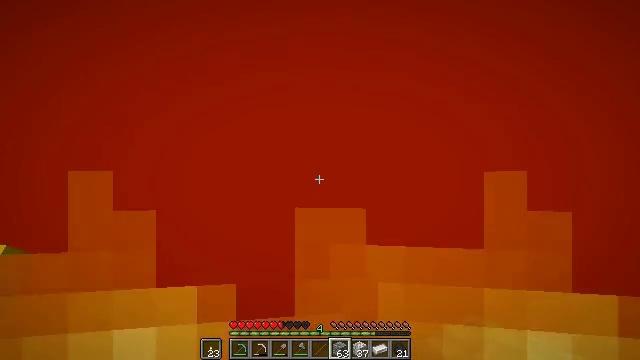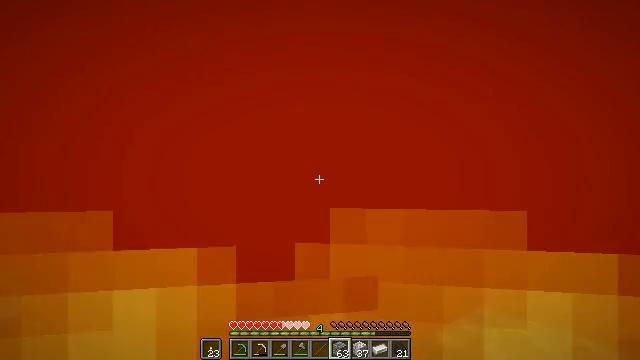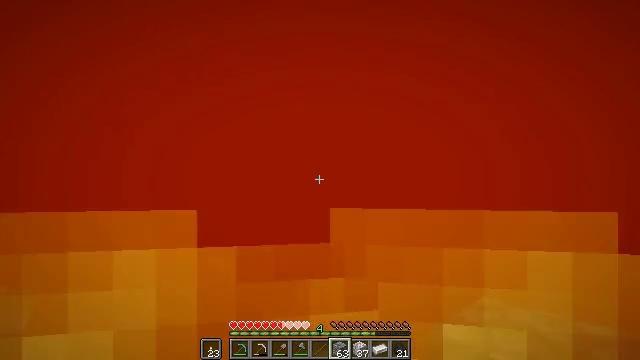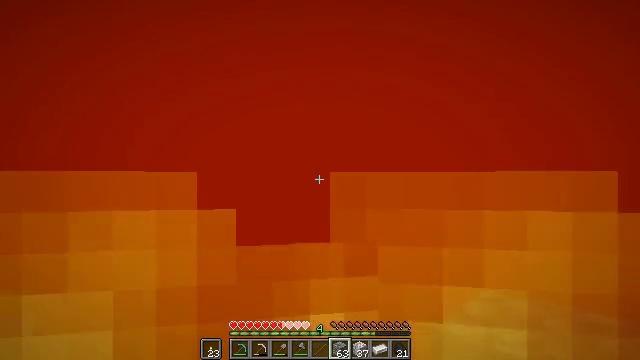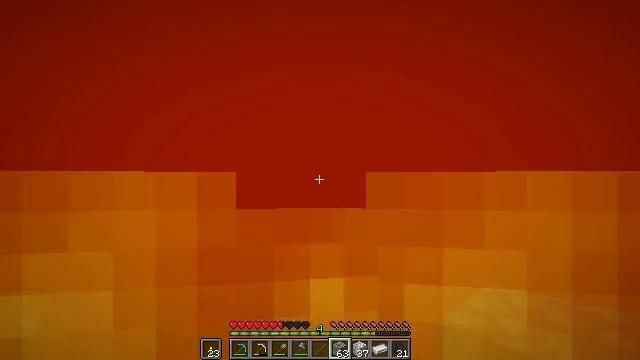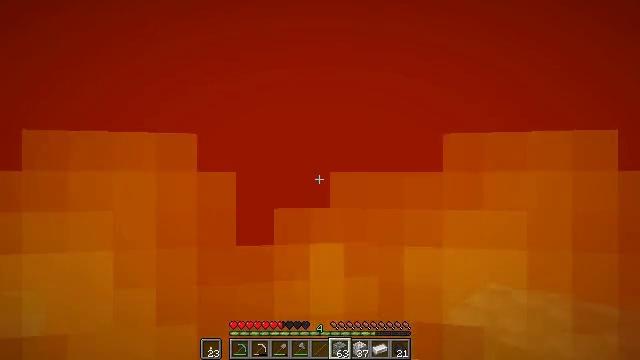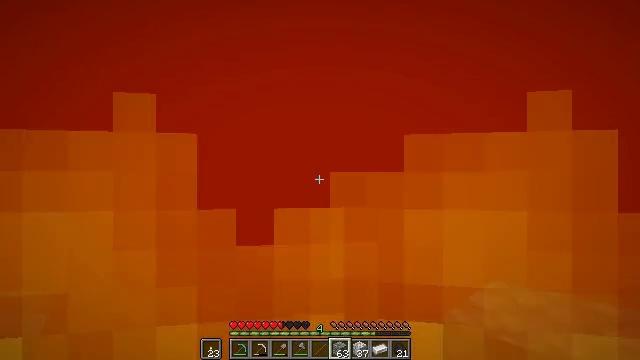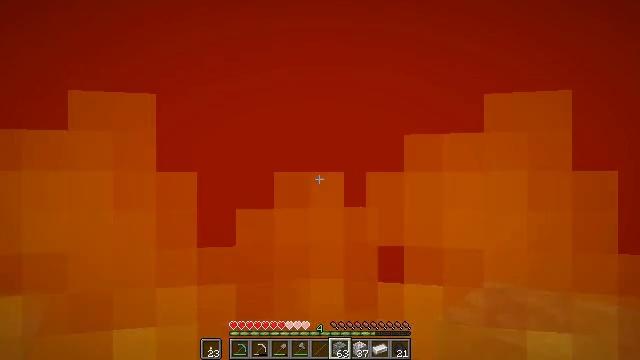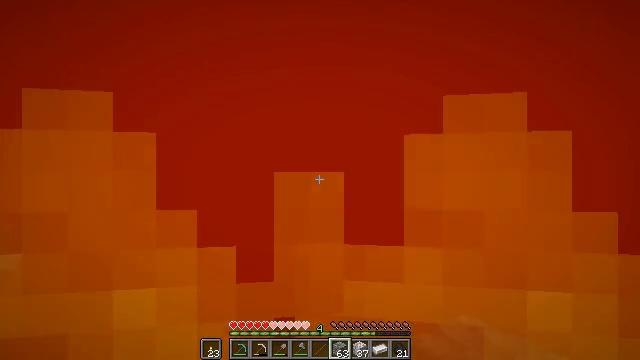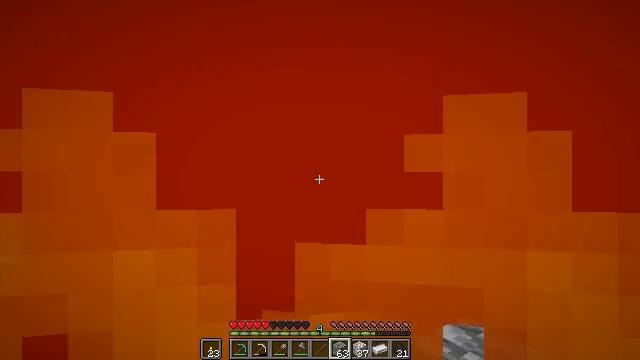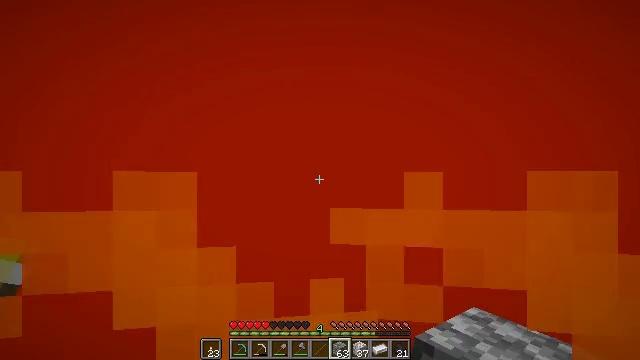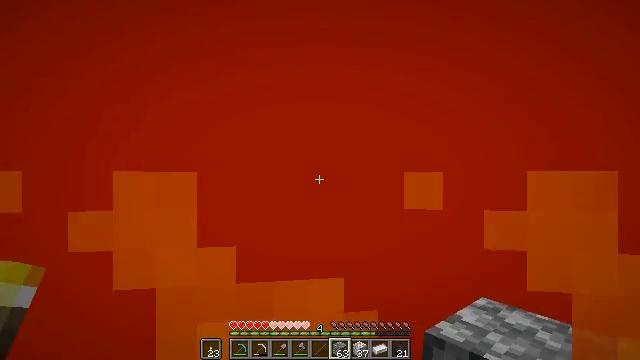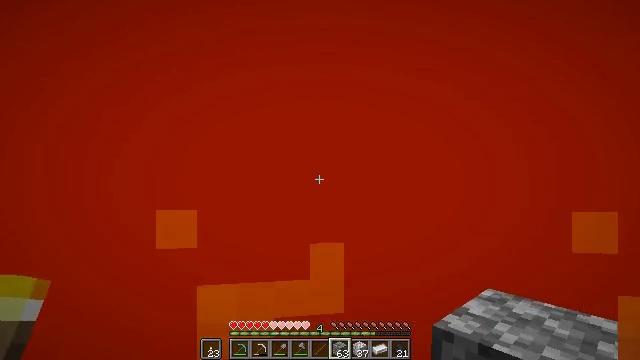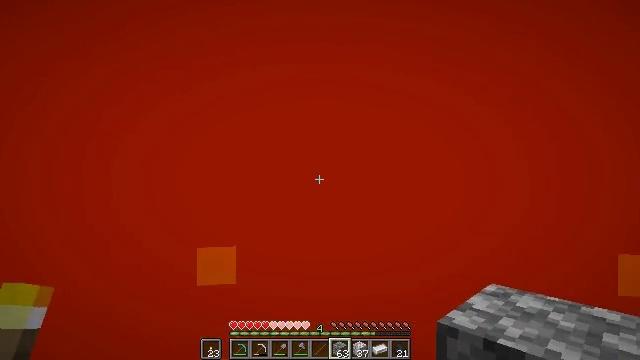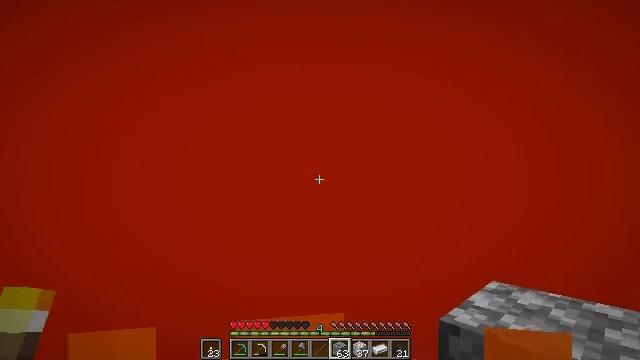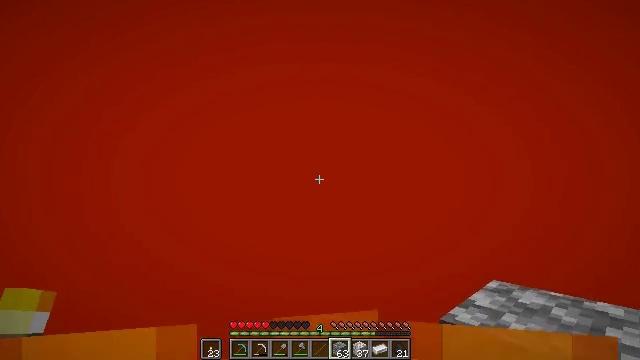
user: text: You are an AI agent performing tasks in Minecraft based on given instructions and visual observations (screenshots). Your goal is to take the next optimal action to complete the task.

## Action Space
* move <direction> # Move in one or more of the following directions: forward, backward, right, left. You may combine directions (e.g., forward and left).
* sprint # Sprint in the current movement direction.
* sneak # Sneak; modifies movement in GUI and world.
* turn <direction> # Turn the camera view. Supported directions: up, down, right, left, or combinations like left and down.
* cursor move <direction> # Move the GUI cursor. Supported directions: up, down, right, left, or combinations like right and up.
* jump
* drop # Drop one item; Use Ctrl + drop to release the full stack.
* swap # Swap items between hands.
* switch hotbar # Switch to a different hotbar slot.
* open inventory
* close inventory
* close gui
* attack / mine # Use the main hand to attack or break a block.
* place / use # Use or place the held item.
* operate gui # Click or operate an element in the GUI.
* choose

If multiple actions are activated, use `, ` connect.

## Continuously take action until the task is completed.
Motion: motion action
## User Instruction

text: Harvest stone in the caves.
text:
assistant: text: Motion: turn right and up
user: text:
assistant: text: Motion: move forward, turn right and up
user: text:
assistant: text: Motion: move forward, turn right and up
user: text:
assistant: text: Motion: move forward, turn right
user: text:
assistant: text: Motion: move forward
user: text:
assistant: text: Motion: move forward, turn right
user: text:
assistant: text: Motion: move forward, turn right
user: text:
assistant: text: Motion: move forward
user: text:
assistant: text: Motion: move forward
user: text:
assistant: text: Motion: move forward
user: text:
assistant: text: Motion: move forward, jump
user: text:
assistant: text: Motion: move forward, jump
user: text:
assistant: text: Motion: move forward, jump
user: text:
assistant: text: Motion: move forward, jump
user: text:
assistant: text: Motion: move forward, jump
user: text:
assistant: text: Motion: move forward, jump
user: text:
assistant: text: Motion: move forward, jump
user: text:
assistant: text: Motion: move forward, jump
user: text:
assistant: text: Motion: move forward, jump
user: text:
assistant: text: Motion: move forward, jump
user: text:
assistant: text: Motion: move forward, jump
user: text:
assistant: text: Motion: move forward, jump
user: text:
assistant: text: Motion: move forward, jump
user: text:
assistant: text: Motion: move forward, jump
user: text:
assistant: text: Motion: move forward, jump
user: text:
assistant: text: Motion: move forward, jump
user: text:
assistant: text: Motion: move forward, turn right, jump
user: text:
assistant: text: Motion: move forward, turn right, jump
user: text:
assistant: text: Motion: move forward, turn right, jump
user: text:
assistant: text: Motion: move forward, jump